Chest X-ray:
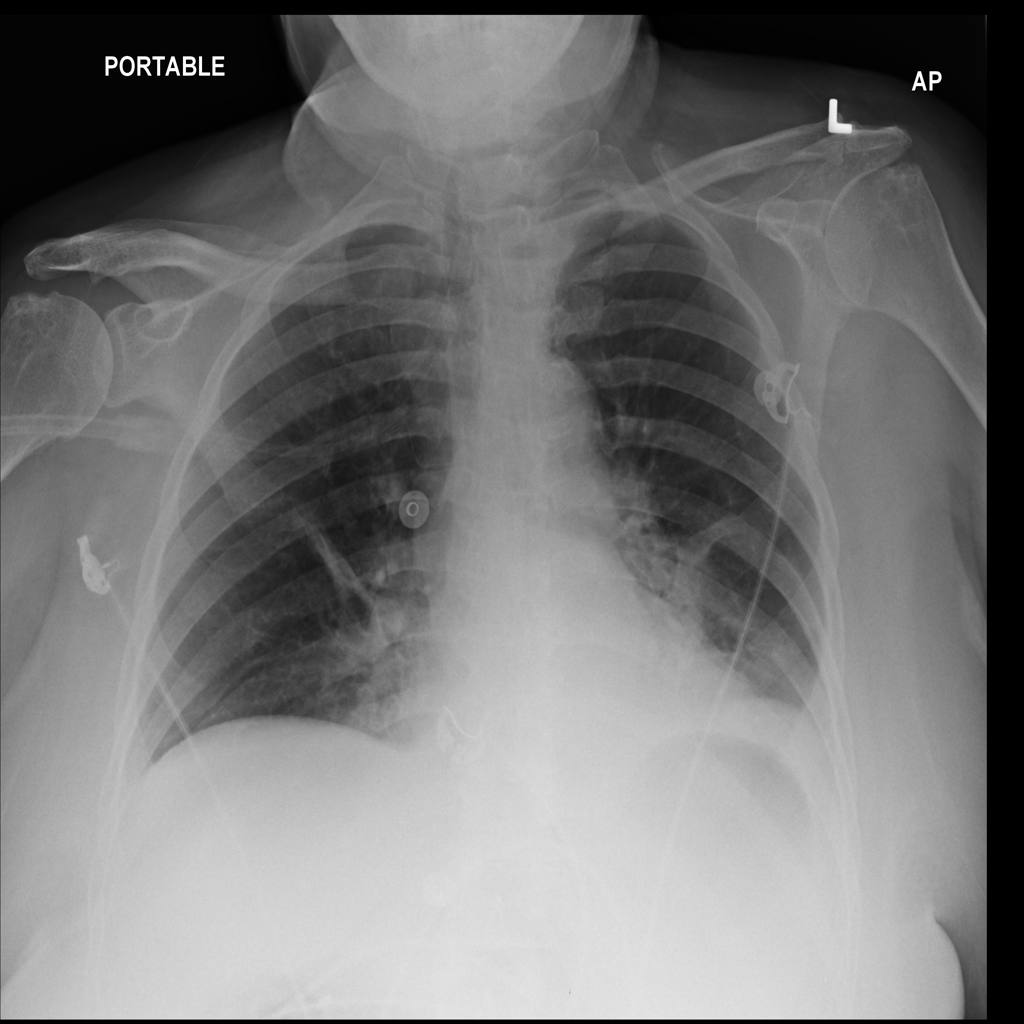
Findings: Consolidation
No abnormal finding: no